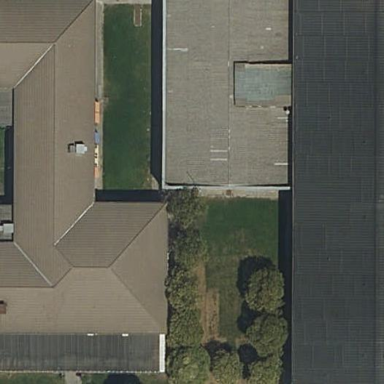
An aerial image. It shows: Service building.